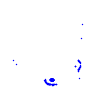
Particle: pion